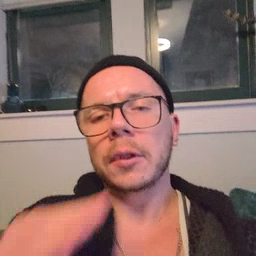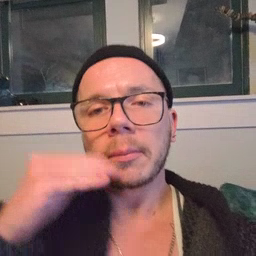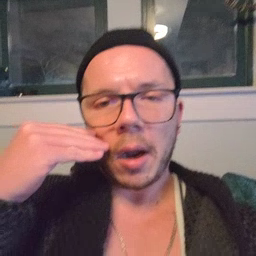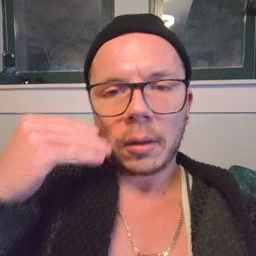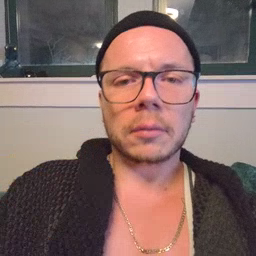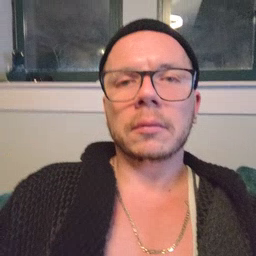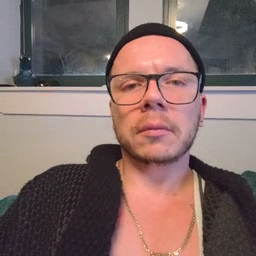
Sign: smile